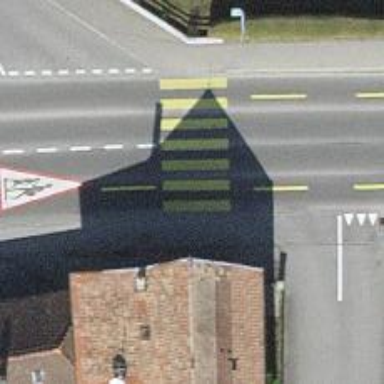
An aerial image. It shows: Uncontrolled road crossing.